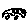
Label: car